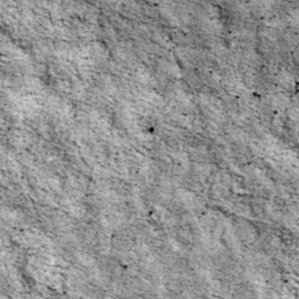
Label: non_frost